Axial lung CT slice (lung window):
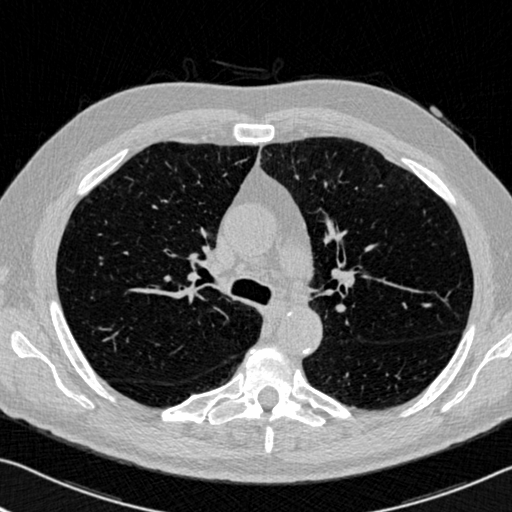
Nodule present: no